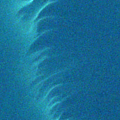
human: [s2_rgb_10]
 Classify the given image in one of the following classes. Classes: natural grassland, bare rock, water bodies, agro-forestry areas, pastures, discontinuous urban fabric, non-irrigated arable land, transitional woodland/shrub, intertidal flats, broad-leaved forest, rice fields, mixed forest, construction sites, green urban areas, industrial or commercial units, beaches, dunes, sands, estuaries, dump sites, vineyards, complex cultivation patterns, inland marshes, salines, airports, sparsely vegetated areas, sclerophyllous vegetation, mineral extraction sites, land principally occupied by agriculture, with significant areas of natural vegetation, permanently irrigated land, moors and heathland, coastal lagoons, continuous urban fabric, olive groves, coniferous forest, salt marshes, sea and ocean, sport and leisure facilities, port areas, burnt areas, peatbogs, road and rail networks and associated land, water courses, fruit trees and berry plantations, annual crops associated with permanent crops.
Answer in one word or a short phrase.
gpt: sea and ocean